Brain MRI, t2w sequence, axial 2D slice.
Patient: age 38, sex F, weight 78 kg, height 1.78 m
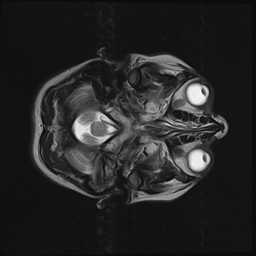